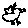
Label: bird